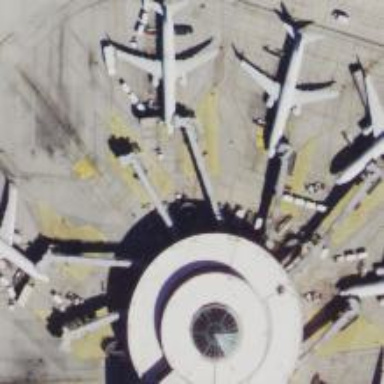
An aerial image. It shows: Airport gate.